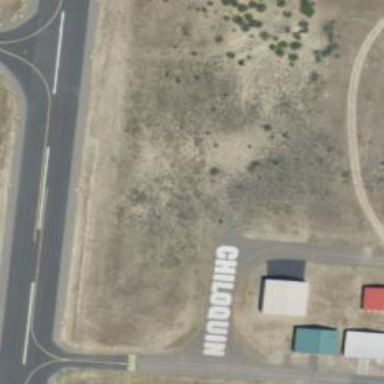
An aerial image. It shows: Image of taxiway at airport.